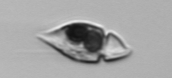
Label: Amphidinium